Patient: sex M, age 57
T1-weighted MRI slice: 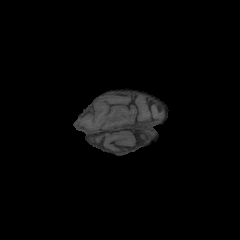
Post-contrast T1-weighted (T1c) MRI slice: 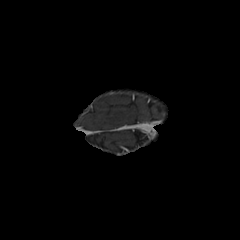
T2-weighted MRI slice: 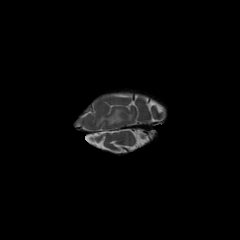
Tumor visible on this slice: yes
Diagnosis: Glioblastoma, IDH-wildtype
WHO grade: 4